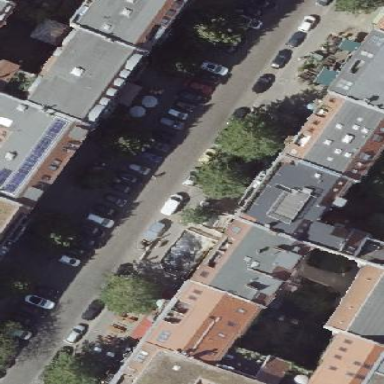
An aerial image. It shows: Street-side parking with parallel orientation.